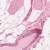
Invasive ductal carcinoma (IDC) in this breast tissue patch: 0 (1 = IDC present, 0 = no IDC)